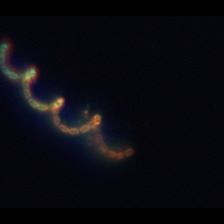
Taxon: Chaetoceros
Group: Diatoms